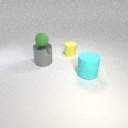
large gray metal cylinder to the left of large cyan rubber cylinder